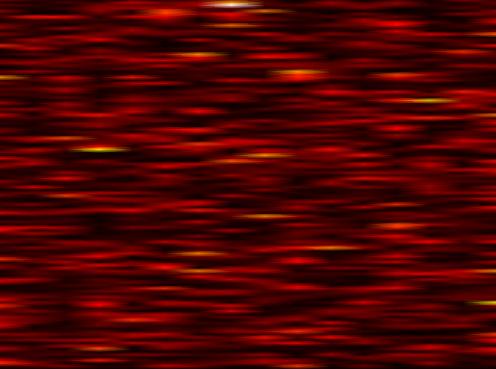
Label: FOFDM